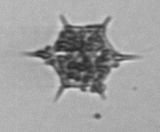
Label: Dictyocha